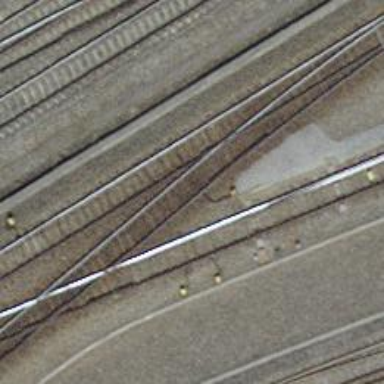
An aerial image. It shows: Railway switch.